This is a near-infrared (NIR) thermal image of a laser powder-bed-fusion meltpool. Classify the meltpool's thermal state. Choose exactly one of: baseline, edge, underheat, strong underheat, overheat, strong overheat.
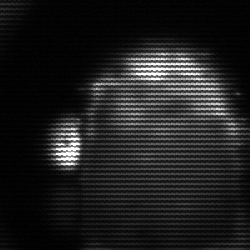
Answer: baseline